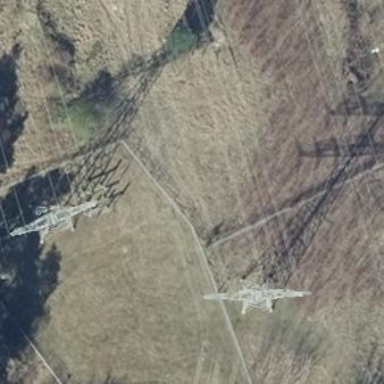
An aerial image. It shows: Outdoor power substation at the transition level.